Question: Custom map is broken on satellite view, does not show satellite imagery. Any ideas, what's wrong? Overlays are also broken - they're not transparent.

Code:
'''
<div id="map_canvas" class="grid_8 omega" style="width:460px; height: 420px"></div>
<script src="http://maps.google.com/maps?file=api&amp;v=3&amp;sensor=true&amp;key=my-key-is-here" type="text/javascript"></script>
<script type="text/javascript">
function initialize() {
if (GBrowserIsCompatible()) {
var map = new GMap2(document.getElementById("map_canvas"));
map.setCenter(new GLatLng(52.229676, 21.012229), 13);
map.setMapType(G_HYBRID_MAP);
map.setUIToDefault();
}
var geocoder = new GClientGeocoder();
function showAddress(address) {
geocoder.getLatLng(address, function(point) {
if (!point) {
alert('Nie mozna znalezc adresu: '+address);
} else {
map.setCenter(point, 13);
var marker = new GMarker(point);
map.addOverlay(marker);
marker.openInfoWindowHtml(address);
}
}
);
}
showAddress('some address goes here')
}
$('body').ready(initialize);
$('body').unload(GUnload);
</script>
'''
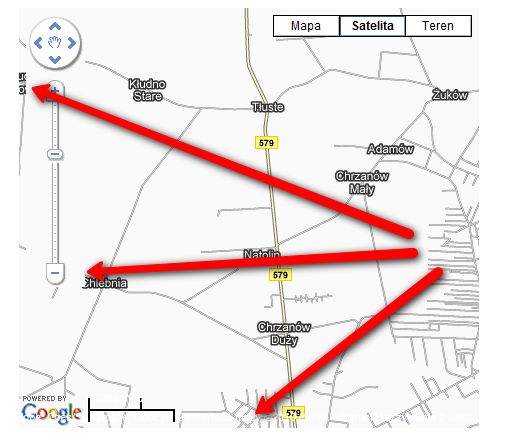
Answer: This was due to a css setting:
'''
img {
background: #FAFAFA;
}
'''